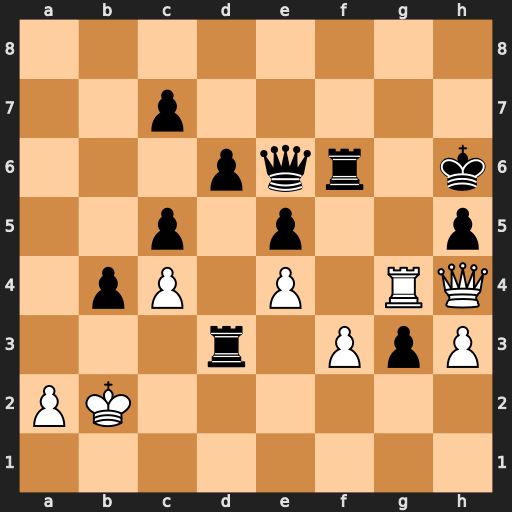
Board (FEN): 8/2p5/3pqr1k/2p1p2p/1pP1P1RQ/3r1PpP/PK6/8
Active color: w
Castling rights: -
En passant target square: -
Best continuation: Qg5+ Kh7 Qg7#